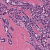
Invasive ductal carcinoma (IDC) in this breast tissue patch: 1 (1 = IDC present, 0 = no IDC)